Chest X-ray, AP view. Patient: 57 years old, sex M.
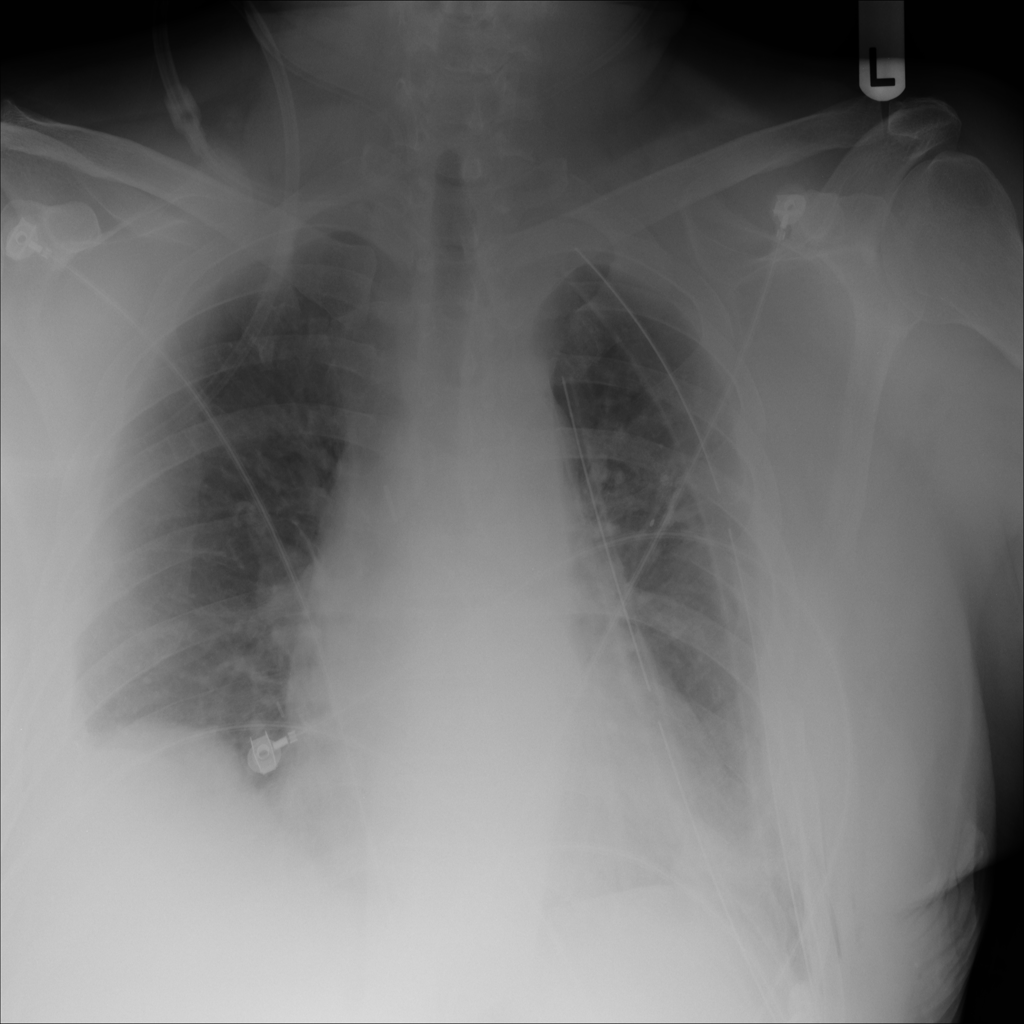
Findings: Effusion